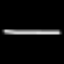
Label: line